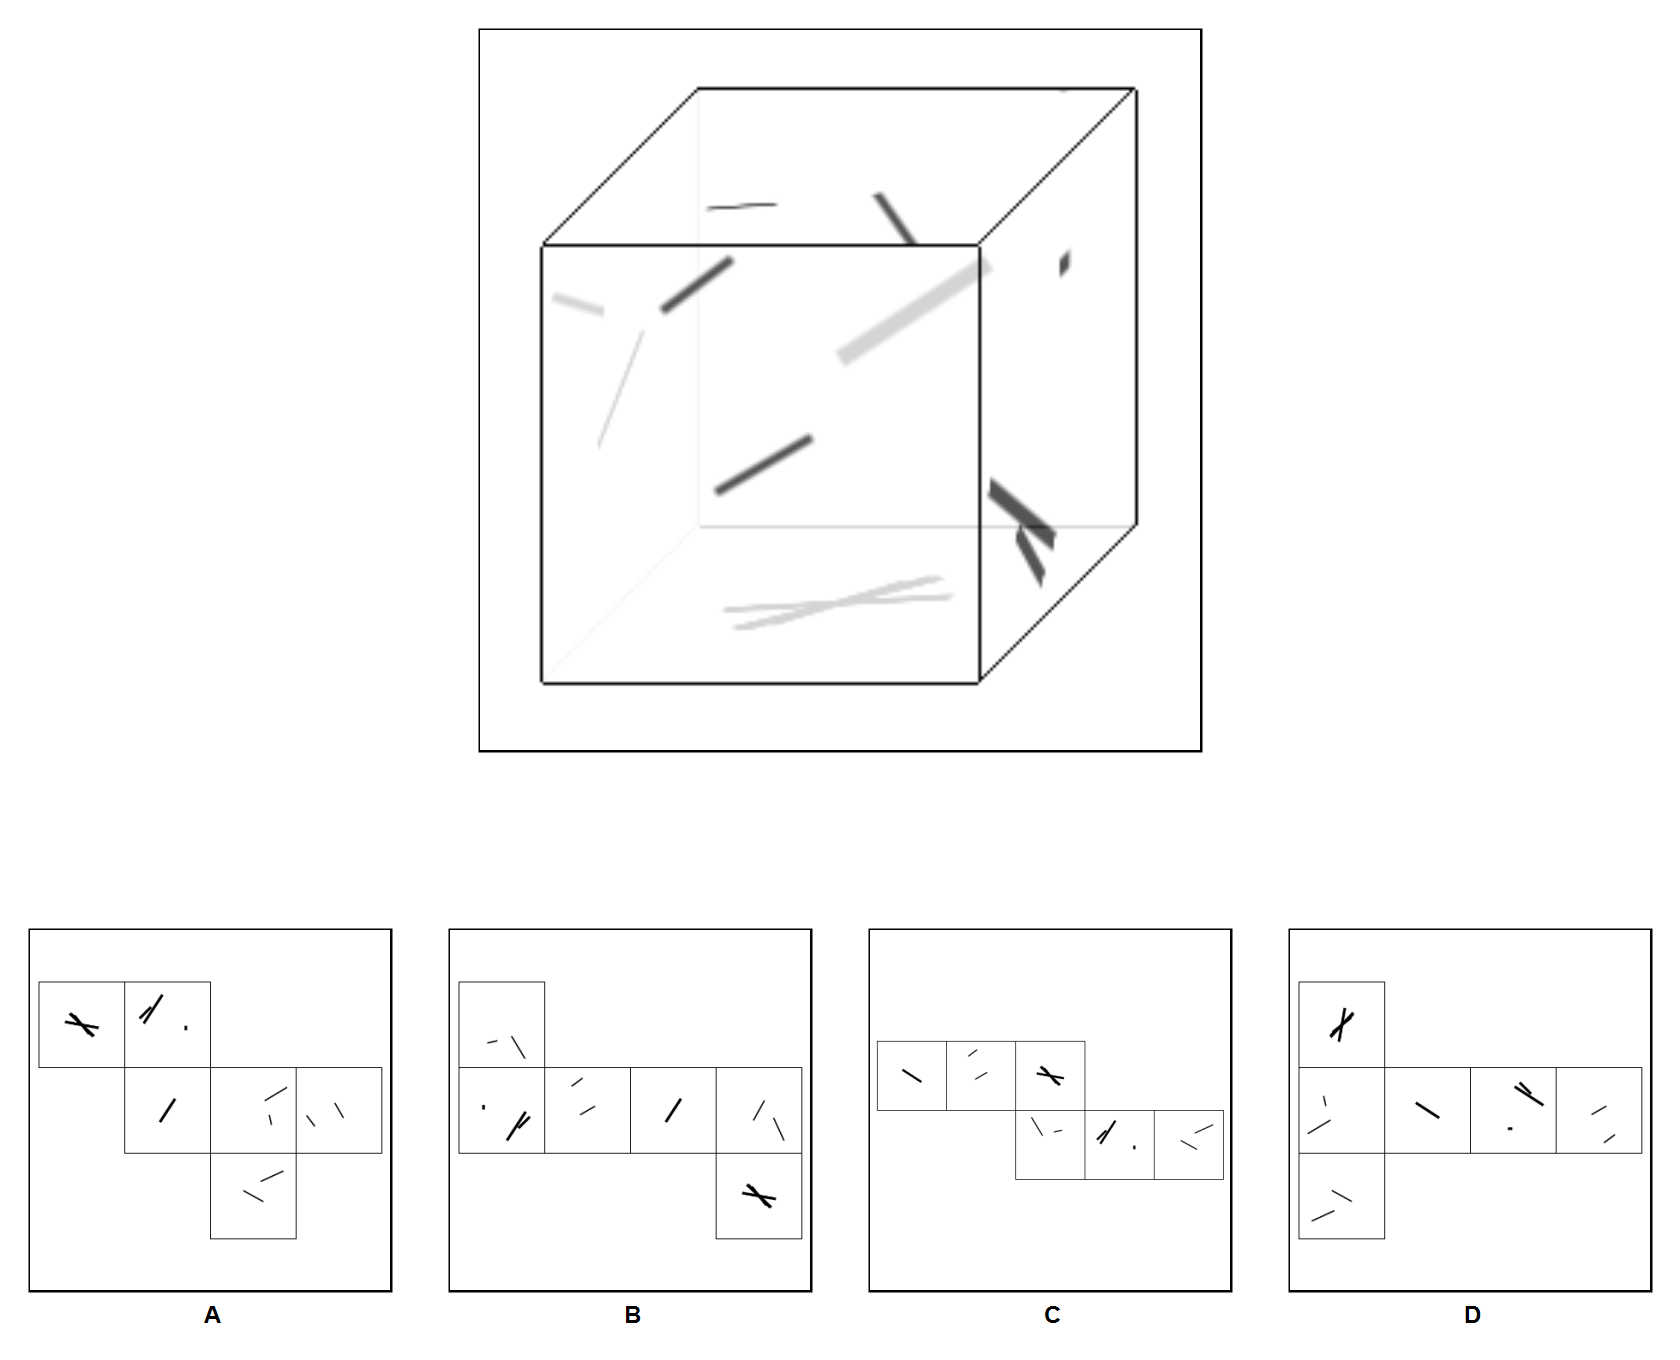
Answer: A